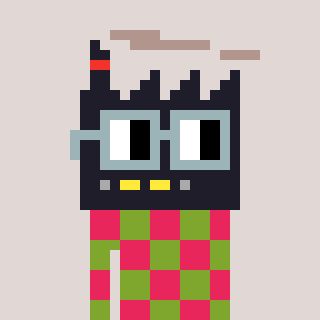
a pixel art character with square dark gray glasses, a factory-shaped head and a slimegreen-colored body on a warm background